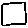
Label: square